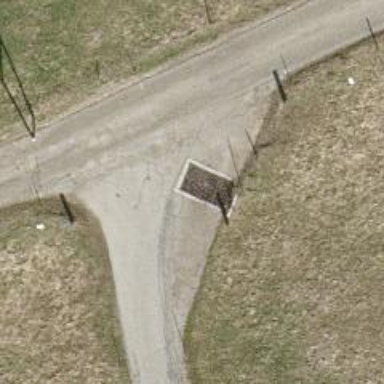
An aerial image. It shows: Cattle grid barrier.